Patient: sex M, age 62
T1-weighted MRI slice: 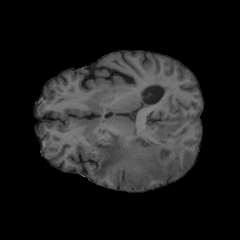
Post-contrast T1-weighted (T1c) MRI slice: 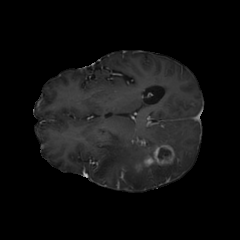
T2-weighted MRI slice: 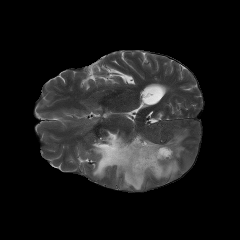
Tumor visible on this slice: yes
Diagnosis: Glioblastoma, IDH-wildtype
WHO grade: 4